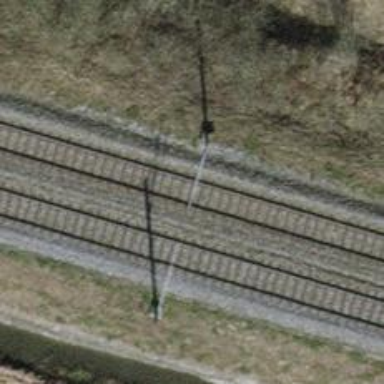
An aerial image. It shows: Railway milestone.